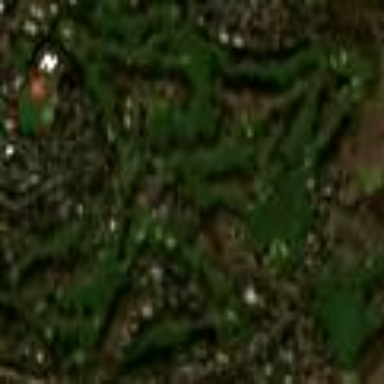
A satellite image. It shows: Golf course surrounded by greenery.